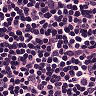
Metastatic tissue present: no